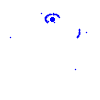
Particle: electron